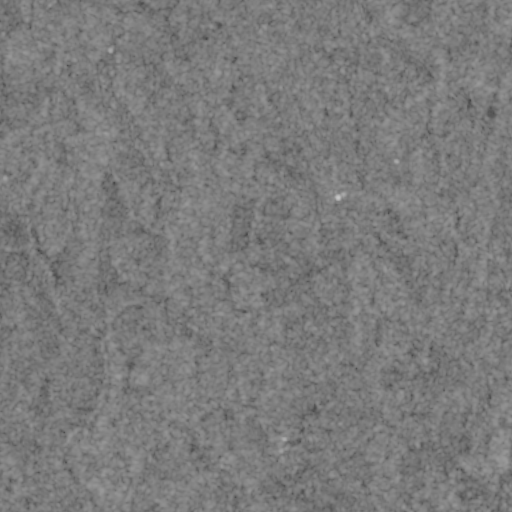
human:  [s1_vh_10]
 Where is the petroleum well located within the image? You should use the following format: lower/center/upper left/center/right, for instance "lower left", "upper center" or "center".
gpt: The petroleum well is located in the lower center of the image.
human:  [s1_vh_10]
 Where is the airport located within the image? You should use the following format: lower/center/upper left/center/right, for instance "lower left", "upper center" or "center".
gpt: There is no airport in the image.

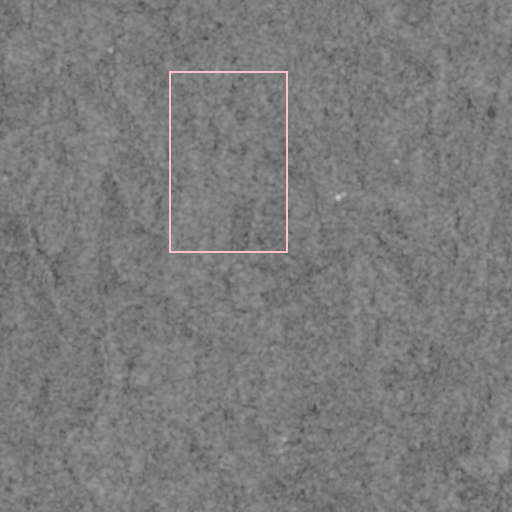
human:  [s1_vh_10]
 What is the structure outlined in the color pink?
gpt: There is no pink outline.
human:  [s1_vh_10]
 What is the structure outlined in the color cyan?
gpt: There is no structure outlined in cyan.